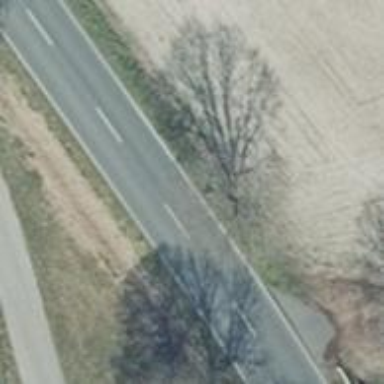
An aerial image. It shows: Avenue lined with deciduous broadleaved trees.